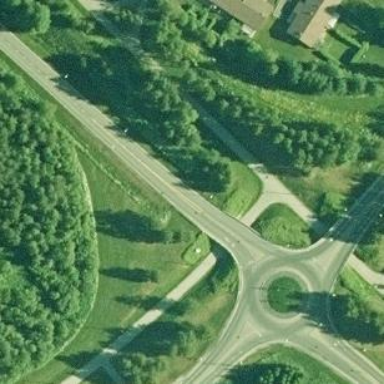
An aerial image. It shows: Asphalt cycleway.